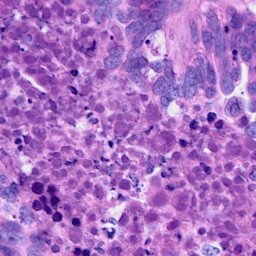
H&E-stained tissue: Ovarian